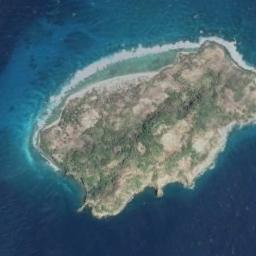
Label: island